Question: At Delphi form (780 * 472) I put a PageControl with same dimension (780 * 472). At run time when form is maximized PageControl is not occupying full screen as shown in figure below. How to make PageControl occupy full screen when form is maximized.

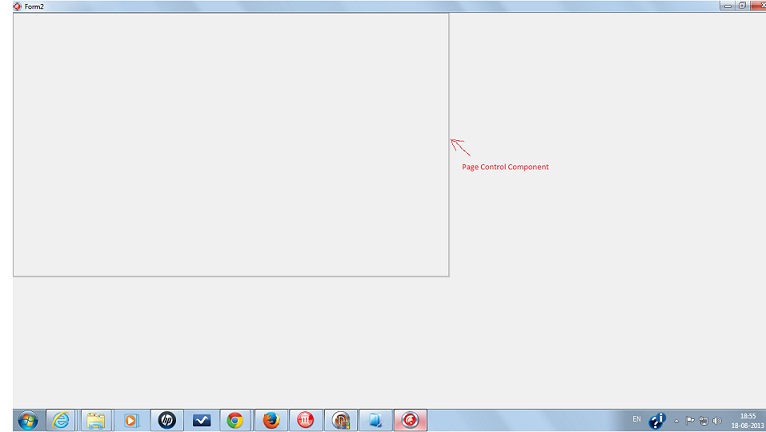
Answer: Adjust the (if you are on FireMonkey instead of VCL look at and properties) property of the PAgeControl to allow the auto resize of the component. Take a look at <URL> for more information.